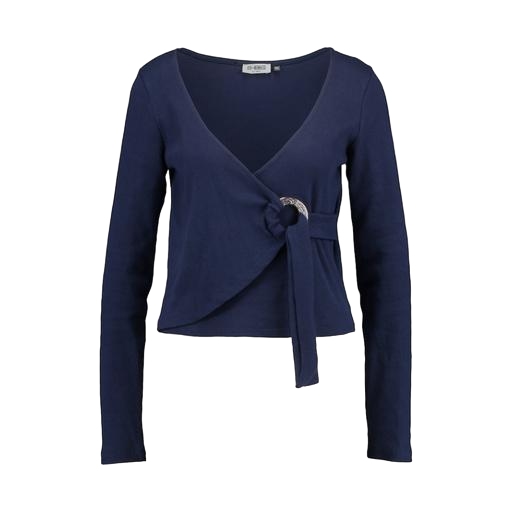
blue knot-front top, blue still long-sleeved top, blue tie-front shirt, white background